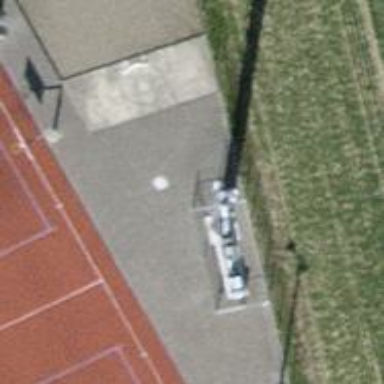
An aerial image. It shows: Man-made mast used for communication purposes.